RGB frame:
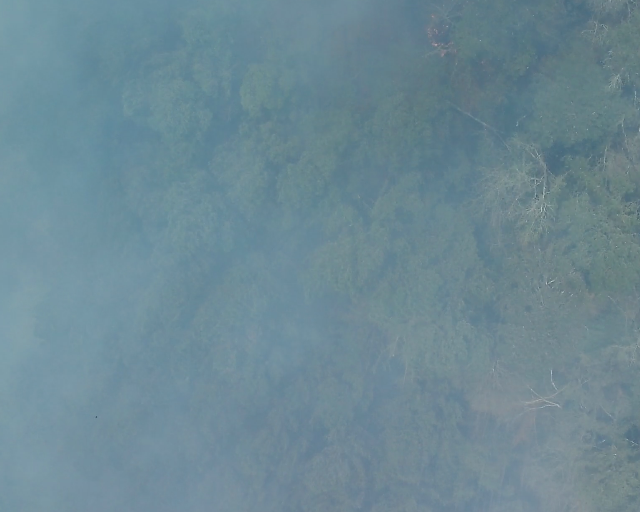
Thermal frame:
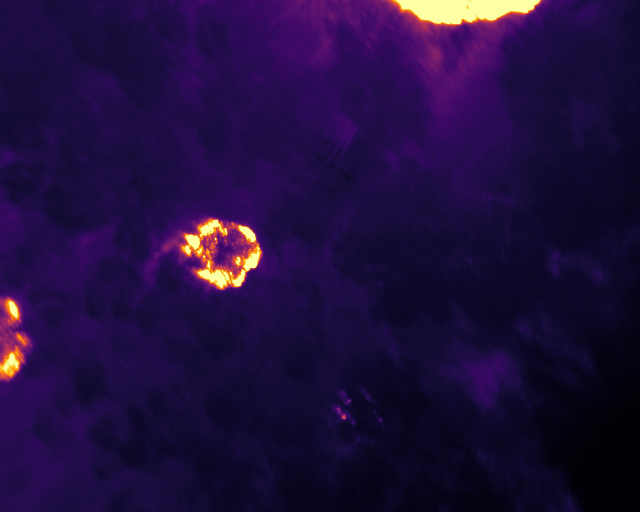
Captured: 2026-02-26 02:29:01
Pixels at or above 80 °C: 3346 (fraction of frame: 0.01021)